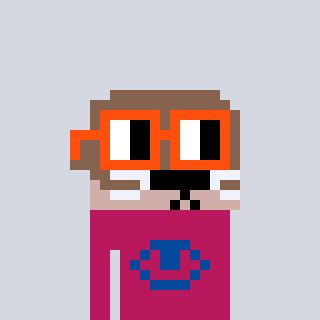
a pixel art character with square orange glasses, a otter-shaped head and a darkpink-colored body on a cool background